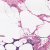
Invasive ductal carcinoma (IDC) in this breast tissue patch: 0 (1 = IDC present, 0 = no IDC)